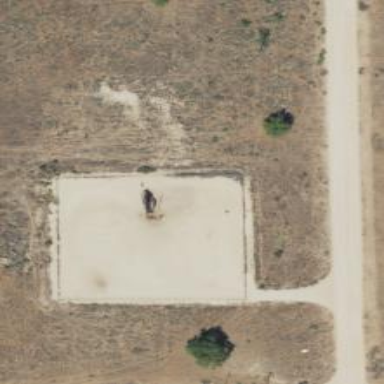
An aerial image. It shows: Petroleum well.